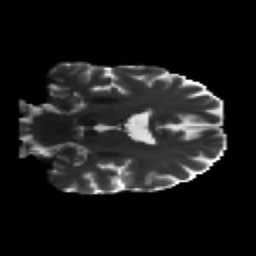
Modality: T2w
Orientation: coronal
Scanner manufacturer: siemens
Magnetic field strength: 3 T
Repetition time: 8.8 s
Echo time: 0.085 s